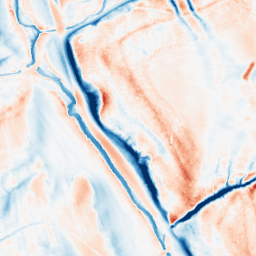
Category: classical
Decomposition family: gaussian_anisotropic
Decomposition parameters: sigma_x: 10
sigma_y: 2
Upsampling method: sinc_blackman
Upsampling parameters: scale: 2
kernel_size: 8
Upsampling scale: 2